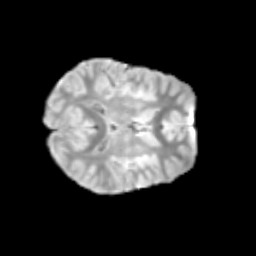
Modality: T2w
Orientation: axial
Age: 11
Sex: female
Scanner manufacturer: siemens
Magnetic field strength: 3 T
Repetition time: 3.8 s
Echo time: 0.07 s